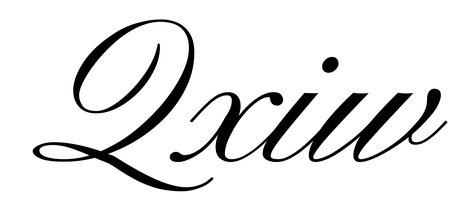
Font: PinyonScript-Regular